Question: I am getting these warnings in my console and my script is not working fine
Blocked loading mixed active content "<URL>"
Here is the screenshot:

How can I fix these warnings?
'''
<script type="text/javascript" src="http://malsup.github.io/jquery.blockUI.js"> </script>
<link rel="stylesheet" href="http://code.jquery.com/ui/1.10.3/themes/smoothness/jquery-ui.css">
'''
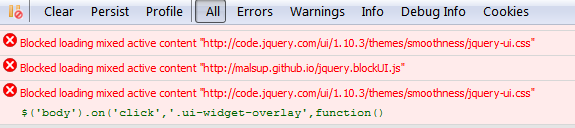
Answer: Use this code to include your cdn files :
'''
<link rel="stylesheet" href="https://code.jquery.com/ui/1.8.10/themes/smoothness/jquery-ui.css" type="text/css">
<script type="text/javascript" src="https://ajax.aspnetcdn.com/ajax/jquery.ui/1.8.10/jquery-ui.min.js"></script>
'''
Or this pattern :
'''
<link rel="stylesheet" href="//code.jquery.com/ui/1.8.10/themes/smoothness/jquery-ui.css" type="text/css">
<script type="text/javascript" src="//ajax.aspnetcdn.com/ajax/jquery.ui/1.8.10/jquery-ui.min.js"></script>
'''